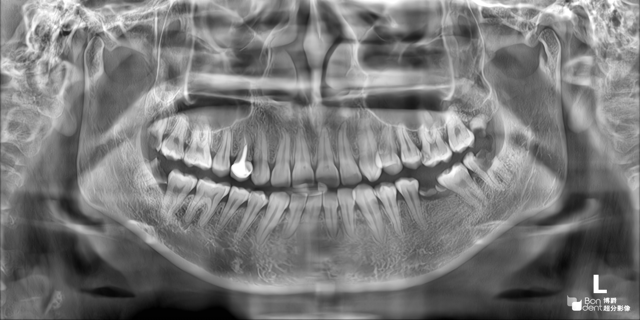
adult